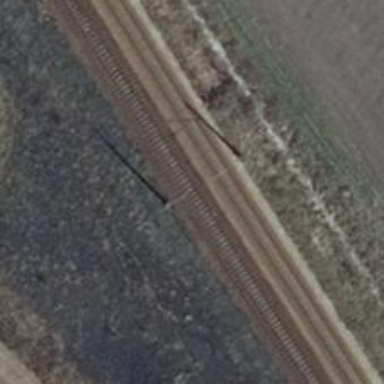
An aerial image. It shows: Railway track with contact lines for electrification.